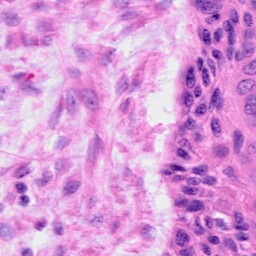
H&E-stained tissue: Cervix